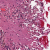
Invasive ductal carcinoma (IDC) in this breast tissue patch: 0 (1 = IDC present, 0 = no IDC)